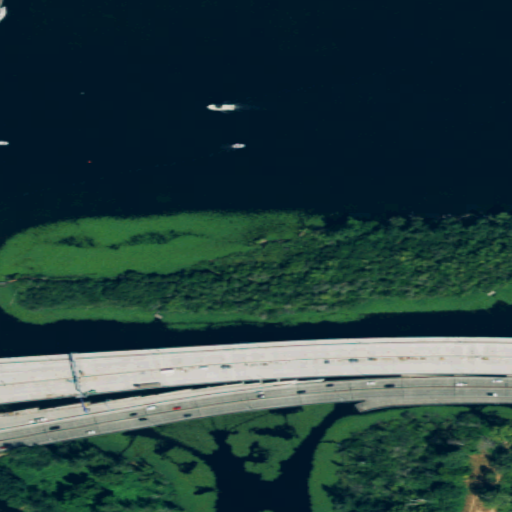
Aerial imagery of island in Washington named Marsh Island containing open water, high intensity development, woody wetlands, open development, medium intensity development, low intensity development, and herbaceous wetlands